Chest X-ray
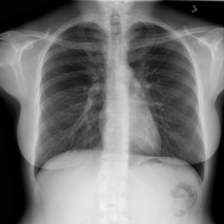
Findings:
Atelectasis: negative
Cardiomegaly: negative
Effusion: negative
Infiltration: negative
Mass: negative
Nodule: negative
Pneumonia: negative
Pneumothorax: negative
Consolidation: negative
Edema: negative
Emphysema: negative
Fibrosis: negative
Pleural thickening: negative
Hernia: negative